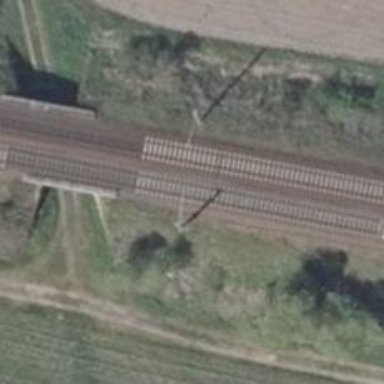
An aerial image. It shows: Milestone along the railway with catenary mast.